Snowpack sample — Loveland Pass, Silver Plume, Colorado, USA (2/11/26, 12:00 PM MST)
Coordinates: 39.663, -105.886
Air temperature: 35 °F
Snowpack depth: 82 cm
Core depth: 40 cm
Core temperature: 23 °F
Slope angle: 13°, slope face: 12°
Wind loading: high
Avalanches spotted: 1
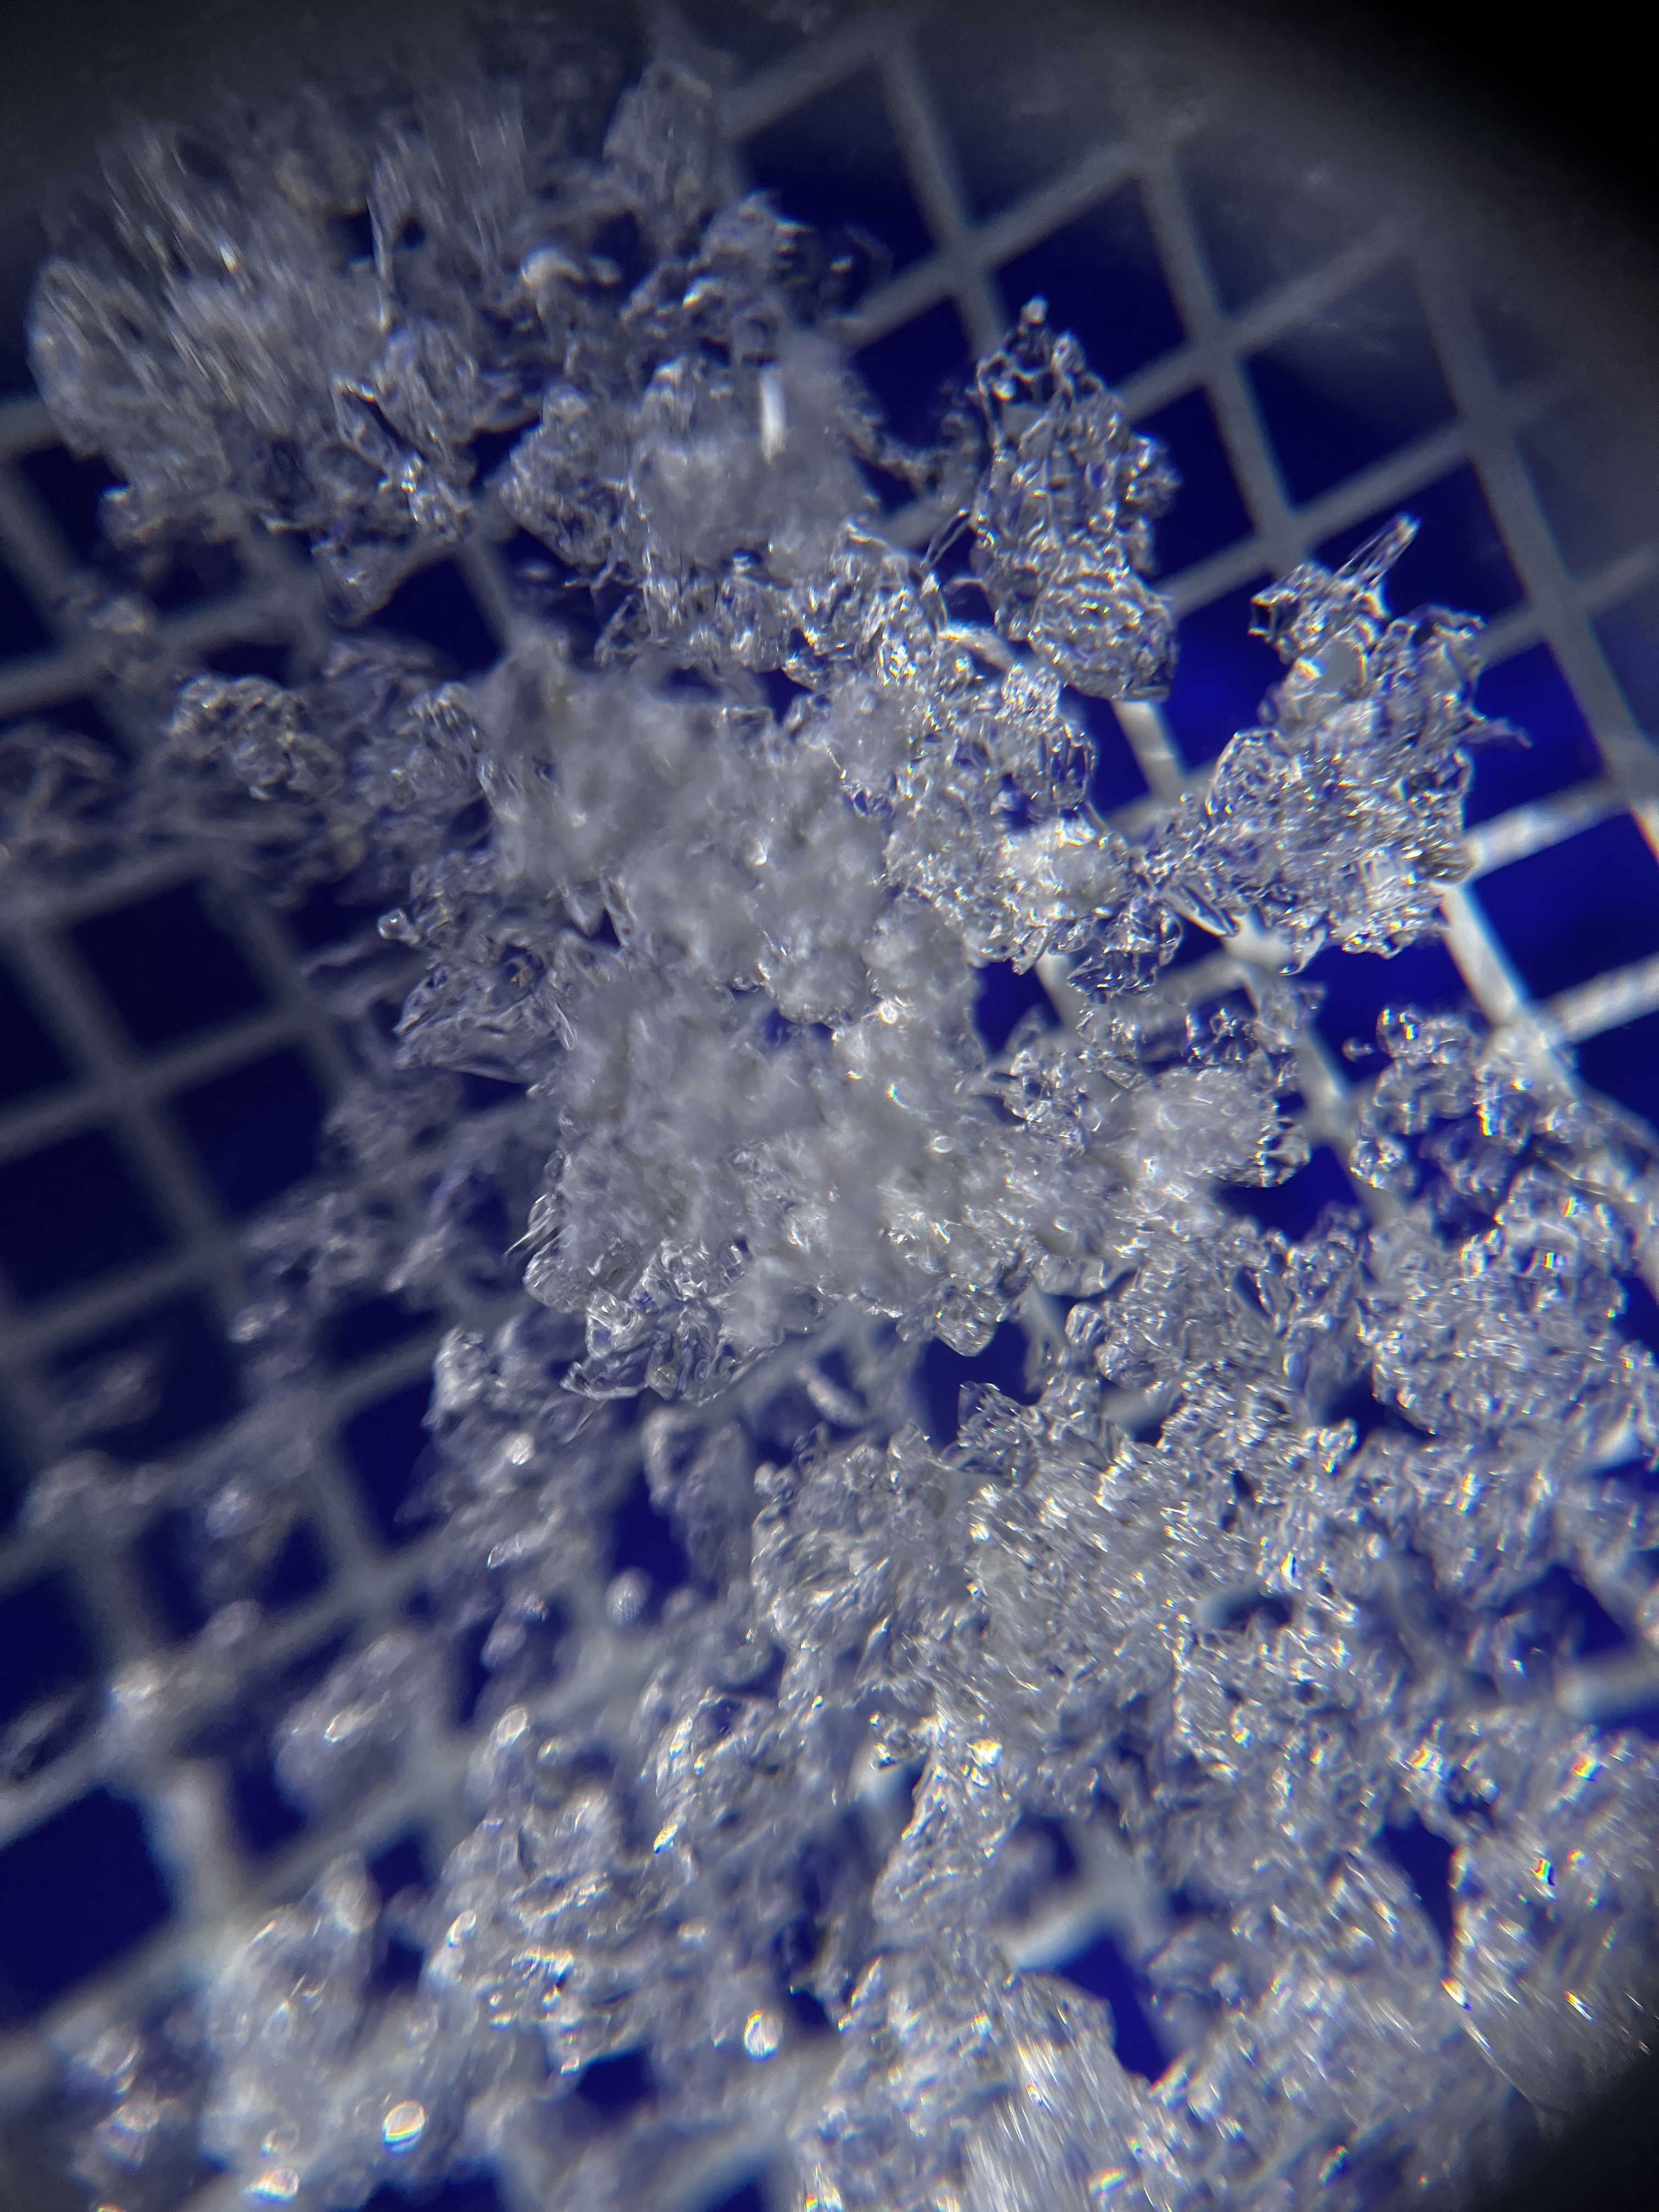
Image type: magnified_profile
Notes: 1 small avalanche spotted on the north side of the bowl, lots of wind loading